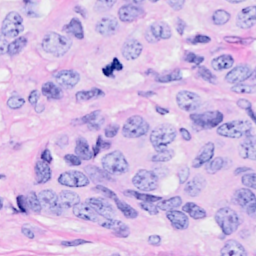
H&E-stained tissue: Breast